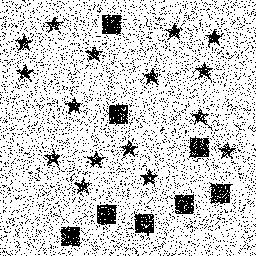
Squares: 8
Triangles: 0
Stars: 16
Total shapes: 24